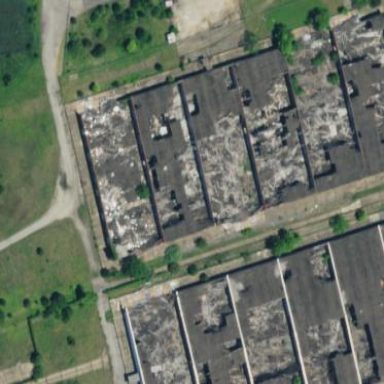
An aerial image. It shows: Ruins of building.